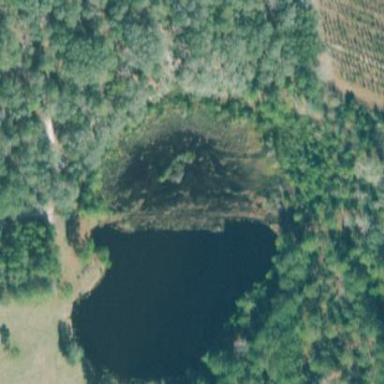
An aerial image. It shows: Reservoir of natural water.